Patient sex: M
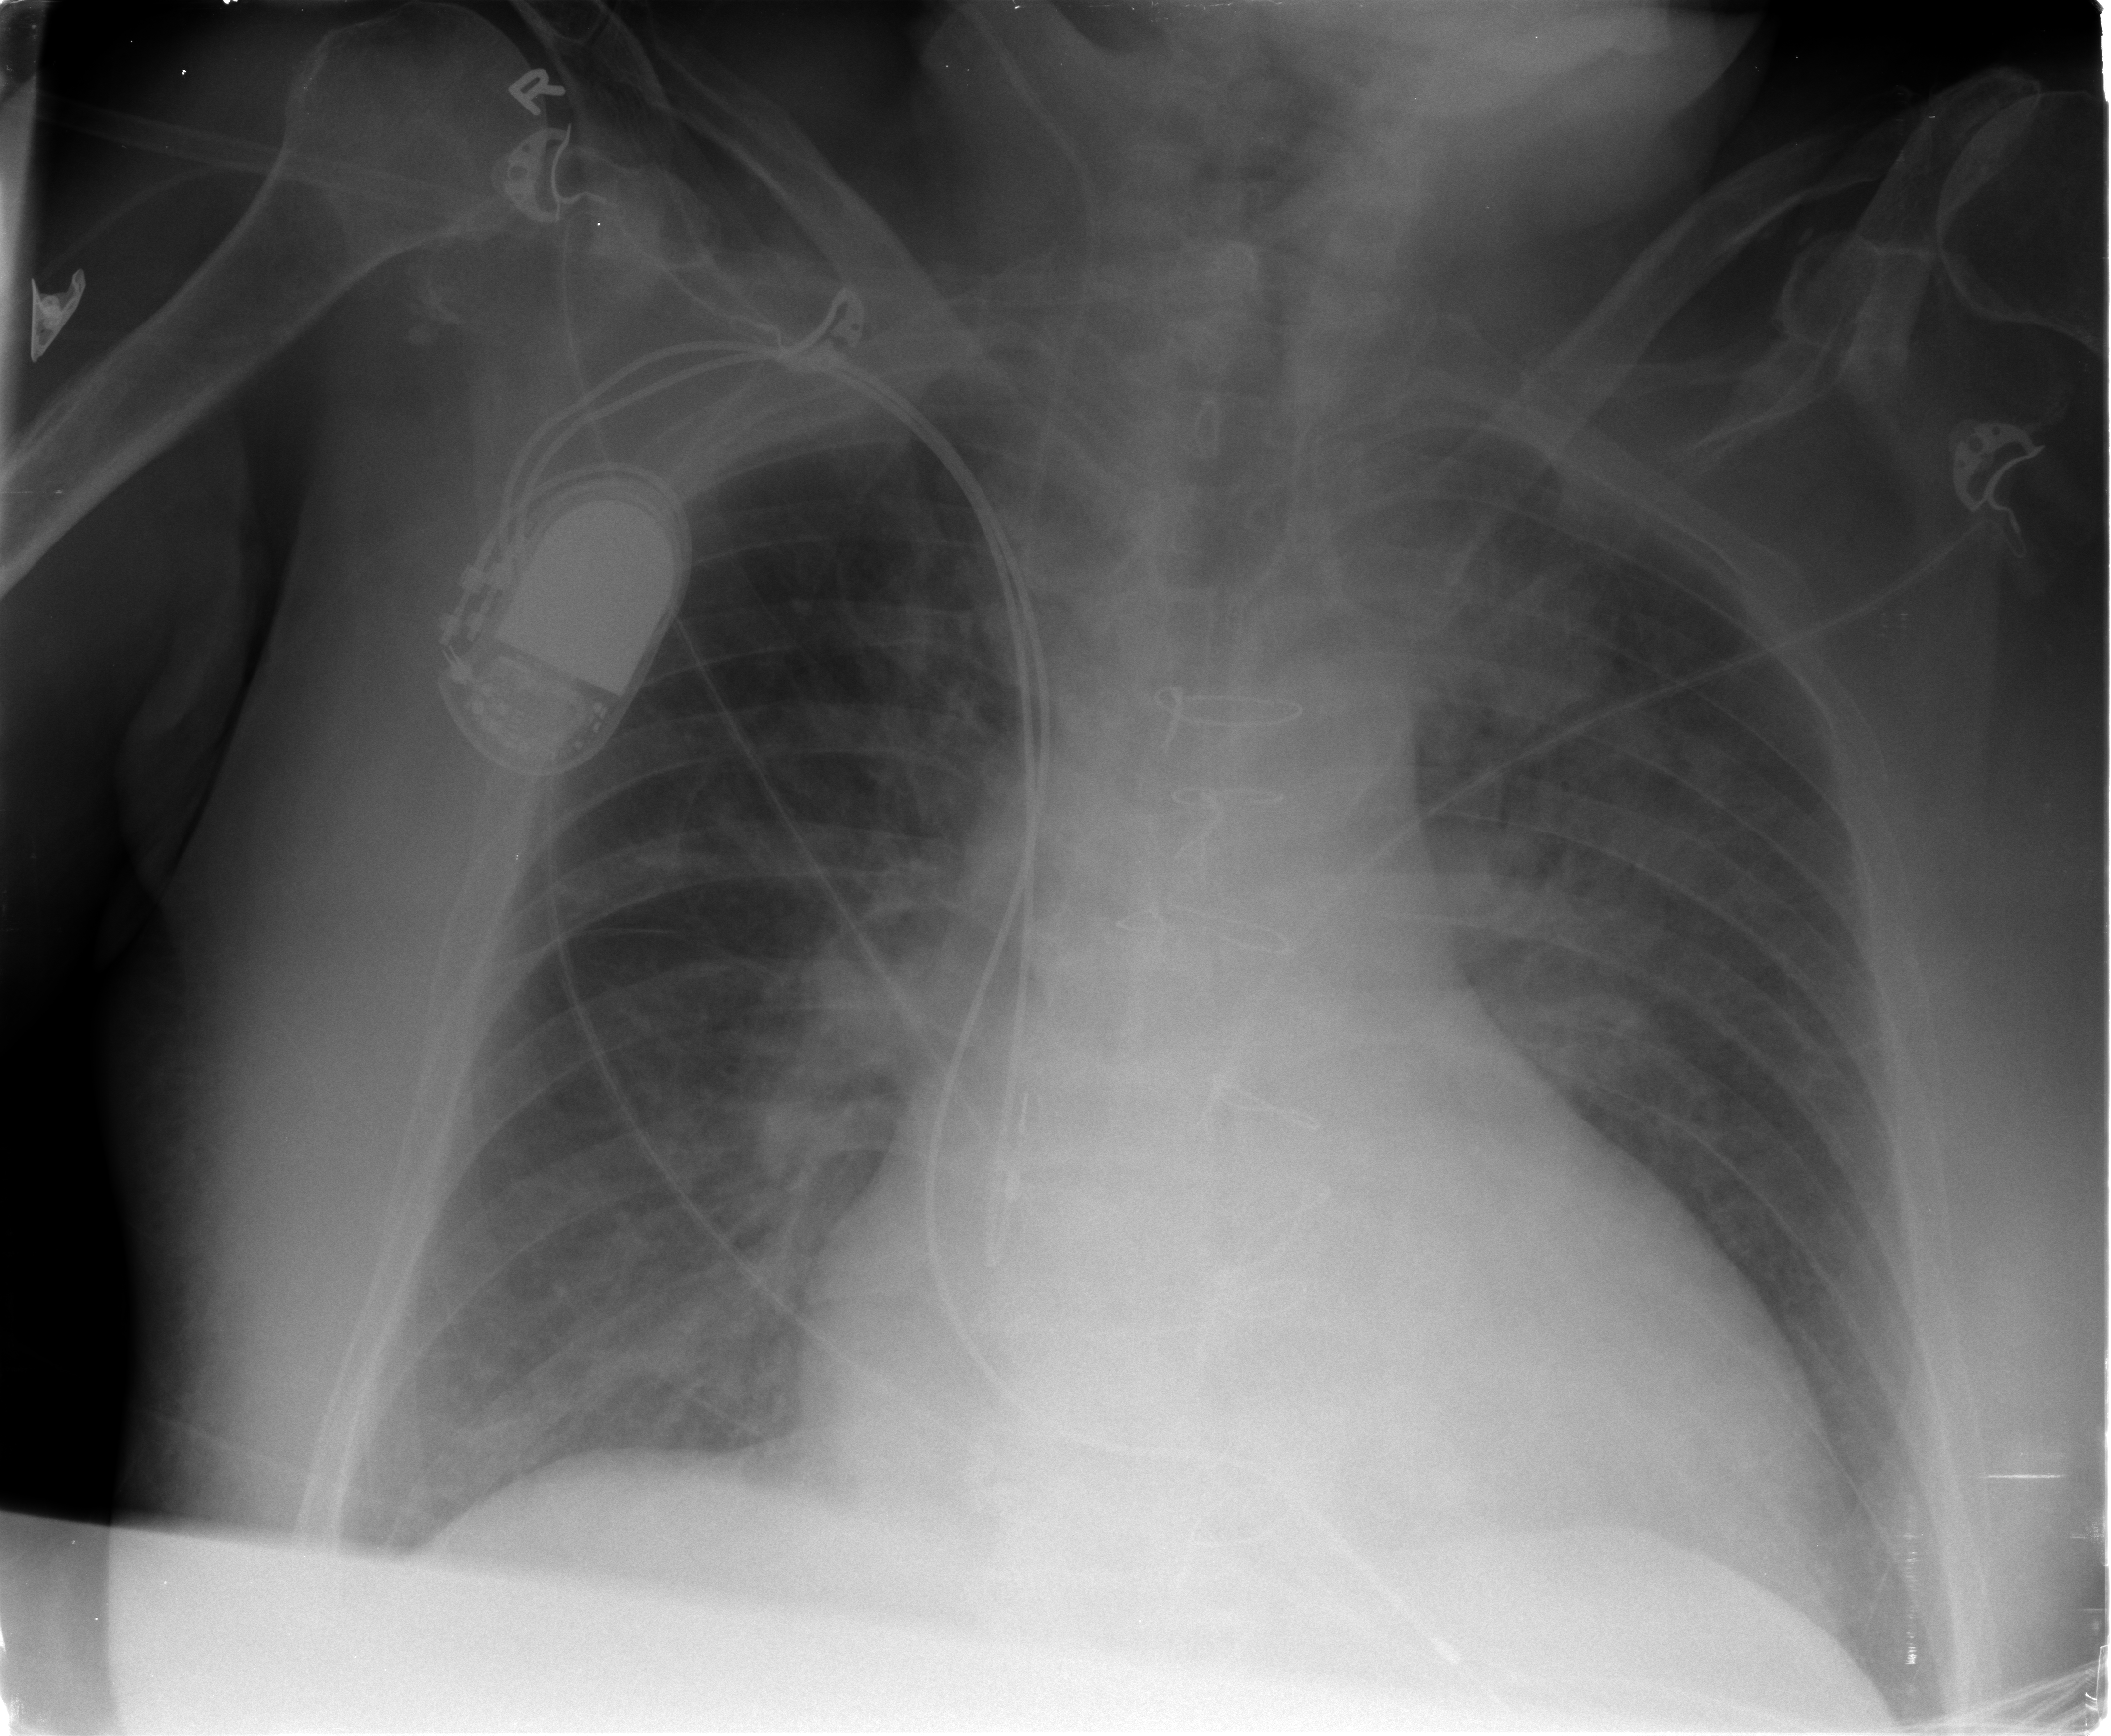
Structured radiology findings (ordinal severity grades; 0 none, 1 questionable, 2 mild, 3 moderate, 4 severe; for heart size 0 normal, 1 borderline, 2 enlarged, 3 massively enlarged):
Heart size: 2
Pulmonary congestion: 2
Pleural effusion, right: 0
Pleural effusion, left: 0
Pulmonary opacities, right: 1
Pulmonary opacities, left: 2
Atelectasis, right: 1
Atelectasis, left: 0